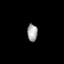
Tissue: prostate
Cell type: T cells
Senescence score: 0.6965
Nuclear area (px): 169
Mean DAPI intensity: 167.923